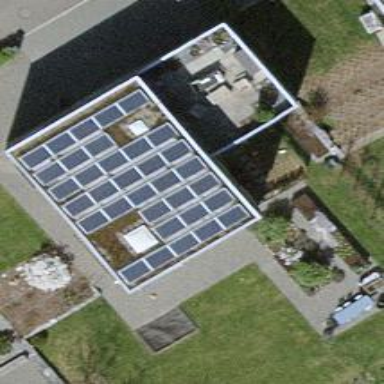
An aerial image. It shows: Solar power generator using photovoltaic panels.